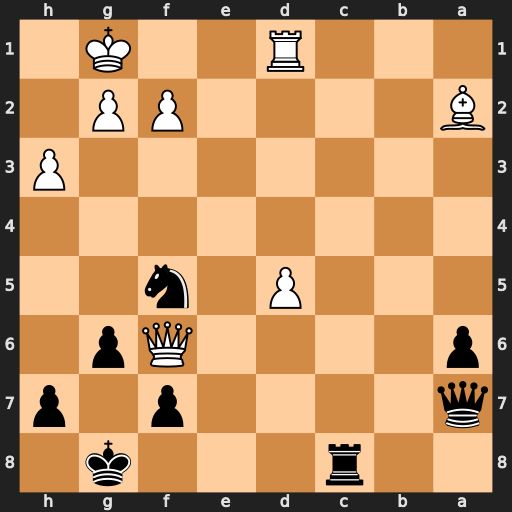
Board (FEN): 2r3k1/q4p1p/p4Qp1/3P1n2/8/7P/B4PP1/3R2K1
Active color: b
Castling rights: -
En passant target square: -
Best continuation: Rc2 Rf1 Rxa2